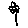
Label: flower